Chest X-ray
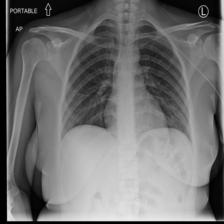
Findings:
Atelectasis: negative
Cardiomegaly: negative
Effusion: negative
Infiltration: negative
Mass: negative
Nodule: negative
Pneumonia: negative
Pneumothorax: negative
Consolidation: negative
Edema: negative
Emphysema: negative
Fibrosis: negative
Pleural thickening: negative
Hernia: negative